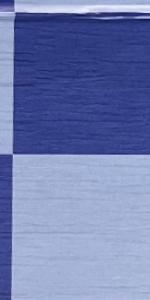
Label: Empty